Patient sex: M
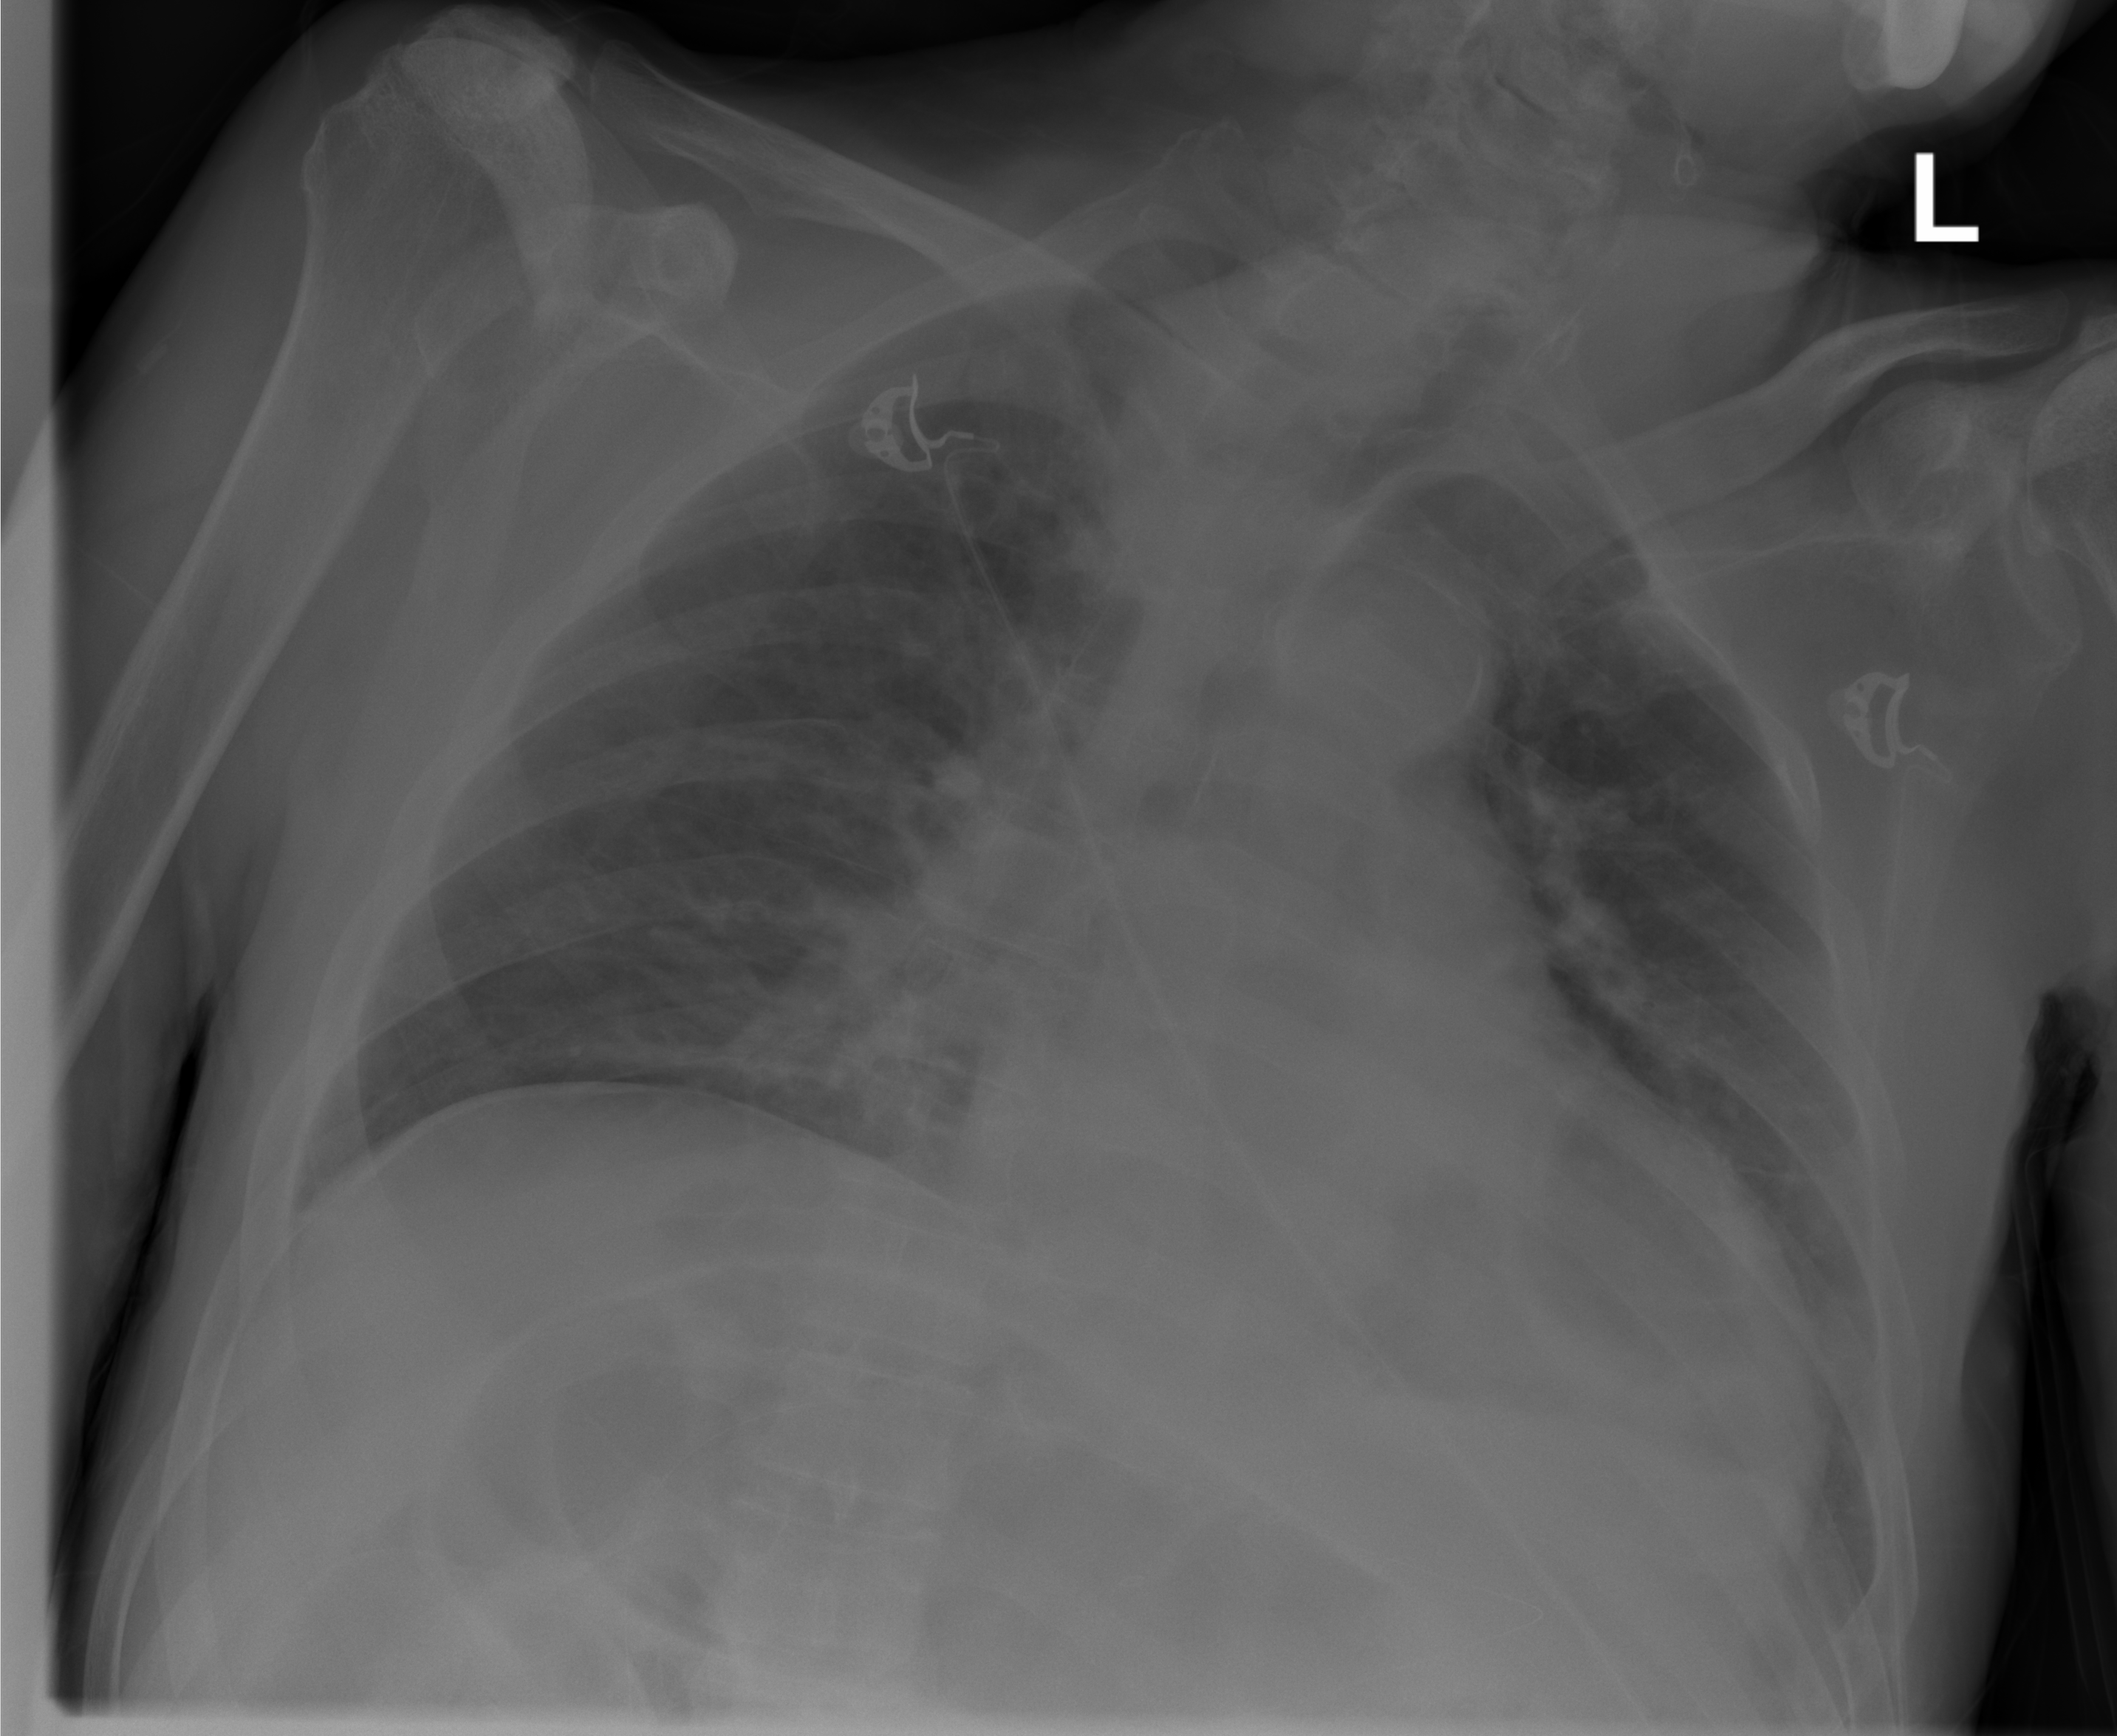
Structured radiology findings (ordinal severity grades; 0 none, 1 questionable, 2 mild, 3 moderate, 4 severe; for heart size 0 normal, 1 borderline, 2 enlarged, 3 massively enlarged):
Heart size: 2
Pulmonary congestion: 0
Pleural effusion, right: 0
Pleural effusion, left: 0
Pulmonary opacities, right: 0
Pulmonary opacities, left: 1
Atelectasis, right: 0
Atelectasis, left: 0